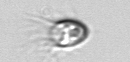
Label: Balanion